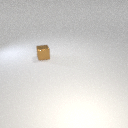
small brown metal cube